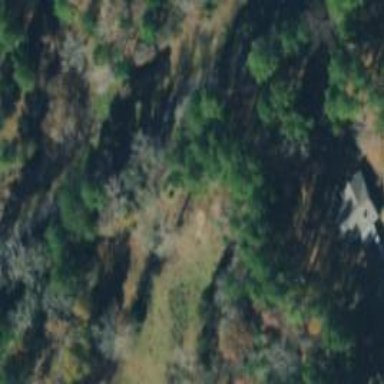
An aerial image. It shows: Evergreen woodland with needle-leaved trees.